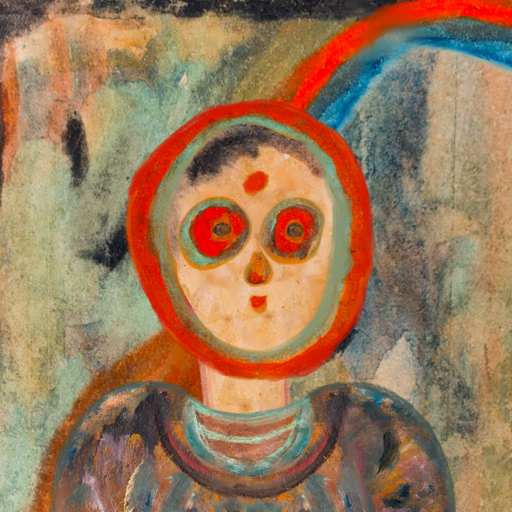
Background: Childish, Head And Neck Front: Childish, Face Front: Sisters, Bust: Boggyland, Hair Front: Sisters, Head Accessory: Blank, Second Necklace: Blank, Necklace: Blank, Baby: Blank